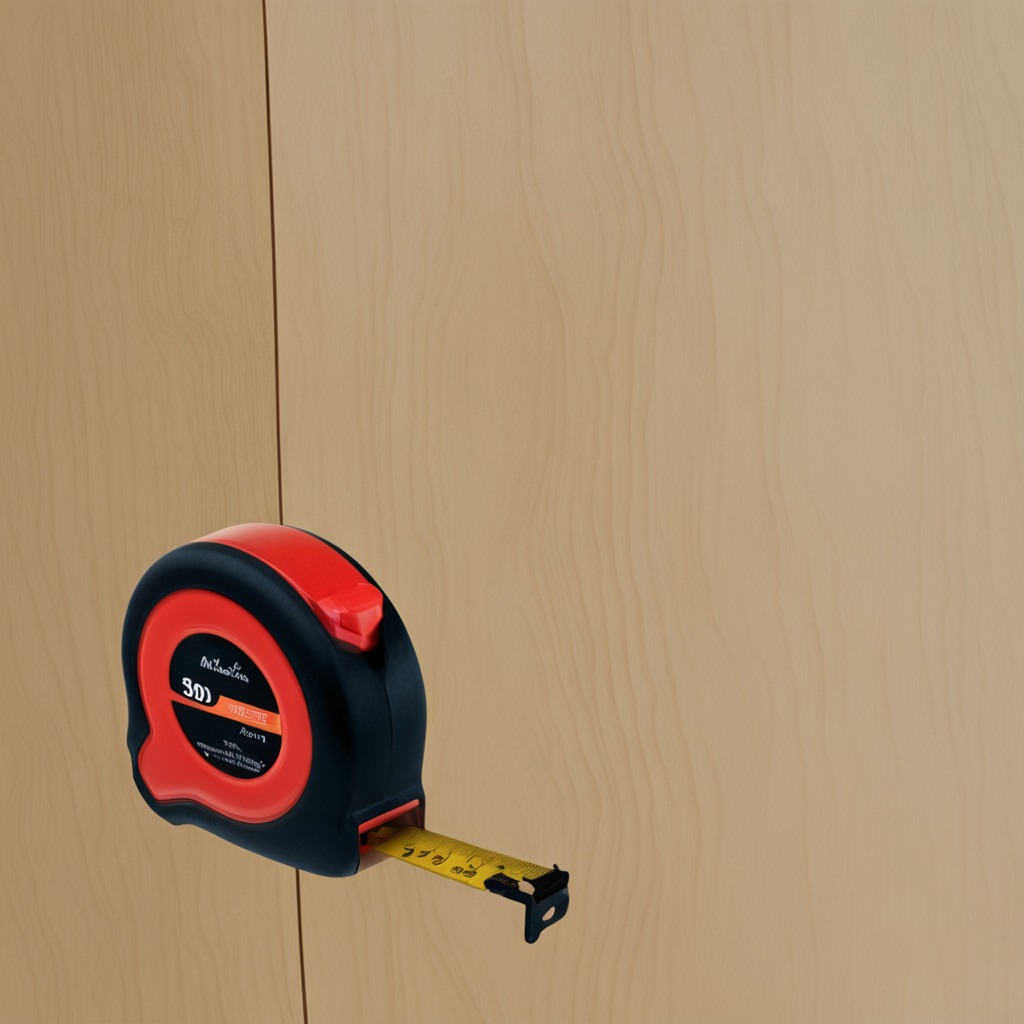
A measuring tape lies on a plywood surface in a paint workshop lit by afternoon window light.